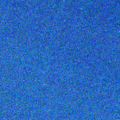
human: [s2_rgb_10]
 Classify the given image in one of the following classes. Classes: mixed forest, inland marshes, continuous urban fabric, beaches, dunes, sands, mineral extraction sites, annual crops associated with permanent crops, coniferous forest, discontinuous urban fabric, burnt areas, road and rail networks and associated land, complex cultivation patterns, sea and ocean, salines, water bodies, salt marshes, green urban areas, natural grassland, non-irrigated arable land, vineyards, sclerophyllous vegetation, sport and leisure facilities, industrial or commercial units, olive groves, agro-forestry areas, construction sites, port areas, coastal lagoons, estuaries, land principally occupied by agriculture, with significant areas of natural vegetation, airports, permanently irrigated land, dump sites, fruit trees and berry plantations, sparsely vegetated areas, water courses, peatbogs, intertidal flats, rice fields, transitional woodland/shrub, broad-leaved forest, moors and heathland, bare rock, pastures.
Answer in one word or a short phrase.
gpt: sea and ocean